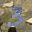
Label: 3